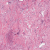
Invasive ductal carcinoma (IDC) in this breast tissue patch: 1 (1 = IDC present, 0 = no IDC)